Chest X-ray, AP view. Patient: 24 years old, sex F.
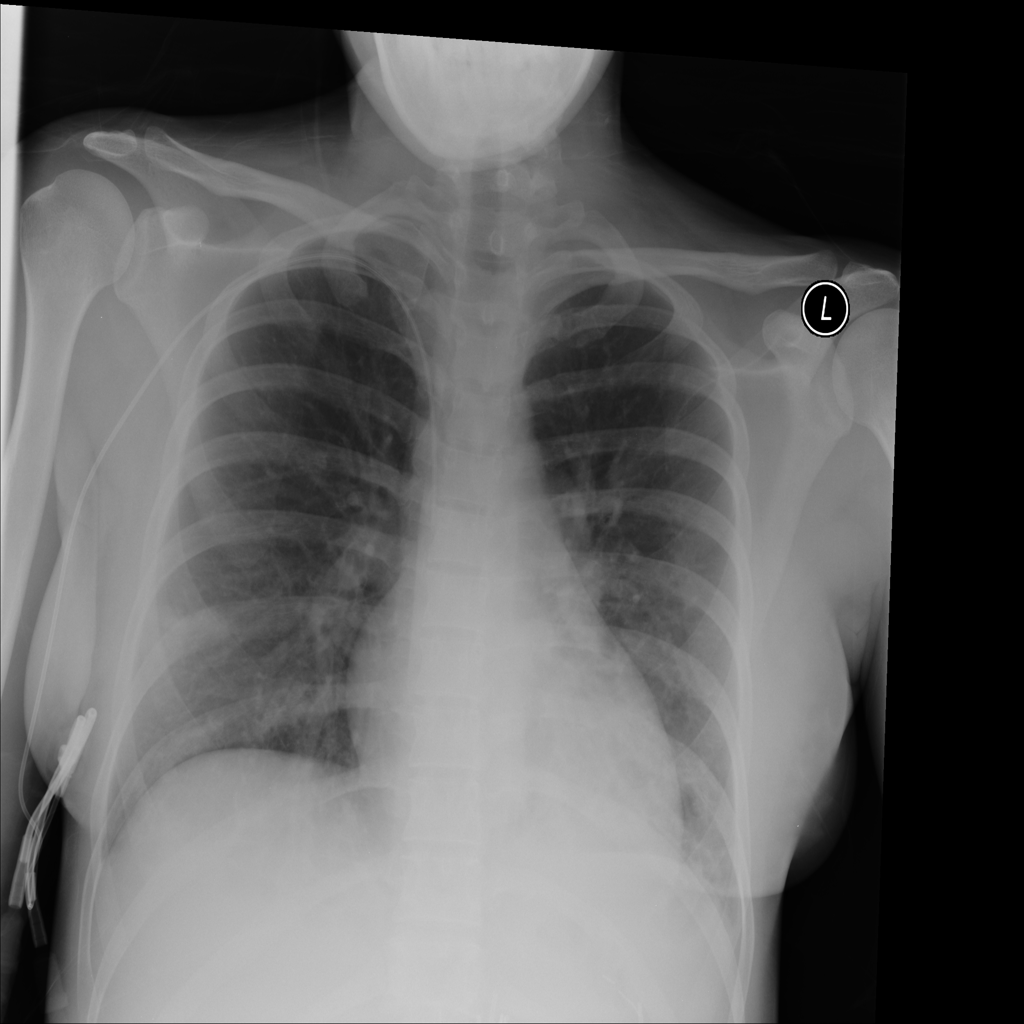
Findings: No Finding